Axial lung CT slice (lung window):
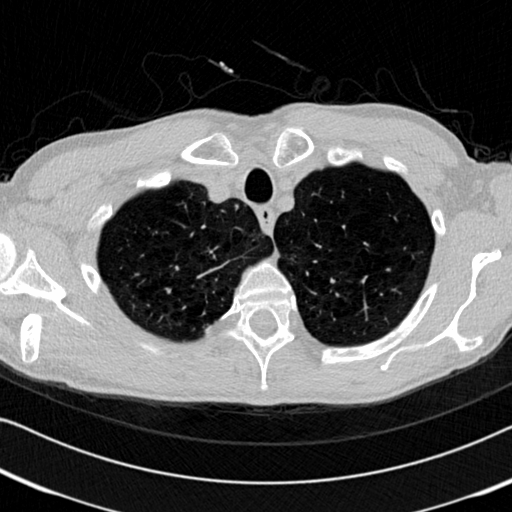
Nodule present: no